Interaction volume radius: 10 \u00c5
Interaction volume height: 15 \u00c5
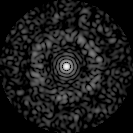
Disorder parameter: 0.8311